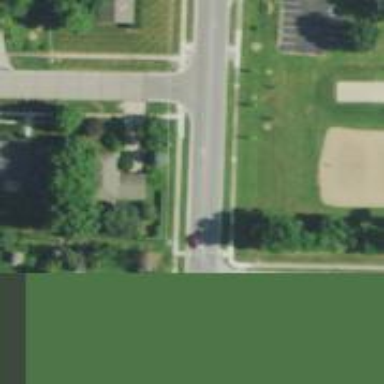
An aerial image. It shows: Marked road crossing.